Contrast-enhanced CT slice 23 of 71
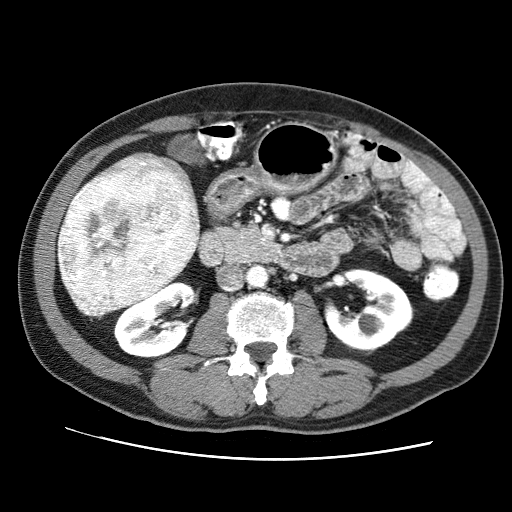
Segmented voxel counts for this case:
Liver: 681194 voxels
Tumor mass: 473263 voxels
Portal vein: 16424 voxels
Abdominal aorta: 5971 voxels